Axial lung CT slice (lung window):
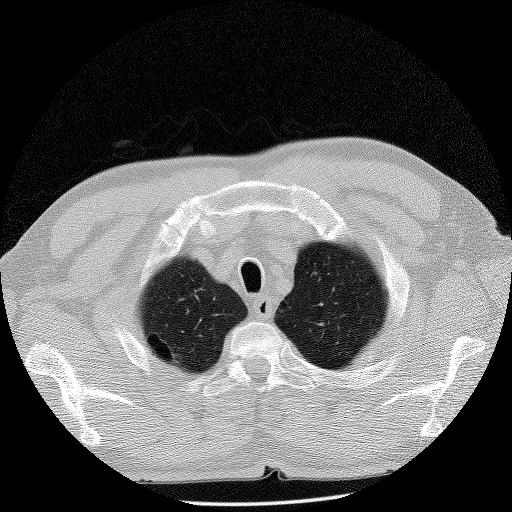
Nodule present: no